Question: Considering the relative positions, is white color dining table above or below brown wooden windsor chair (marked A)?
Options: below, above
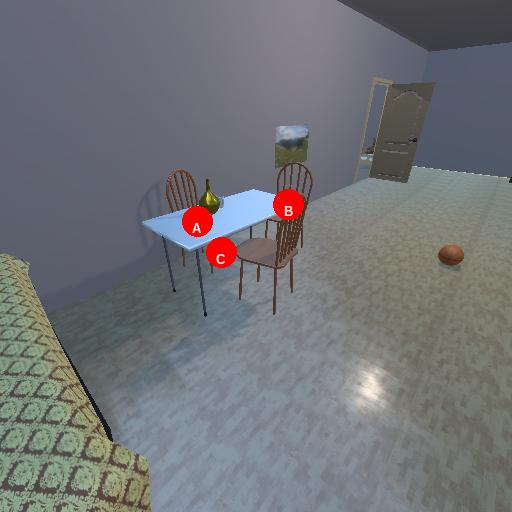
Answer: below